Question: I have horizontal recyclerView that contains images as items.
How can I detect when a RecycleView item is in the center of the screen and emphasize it to be something like this :

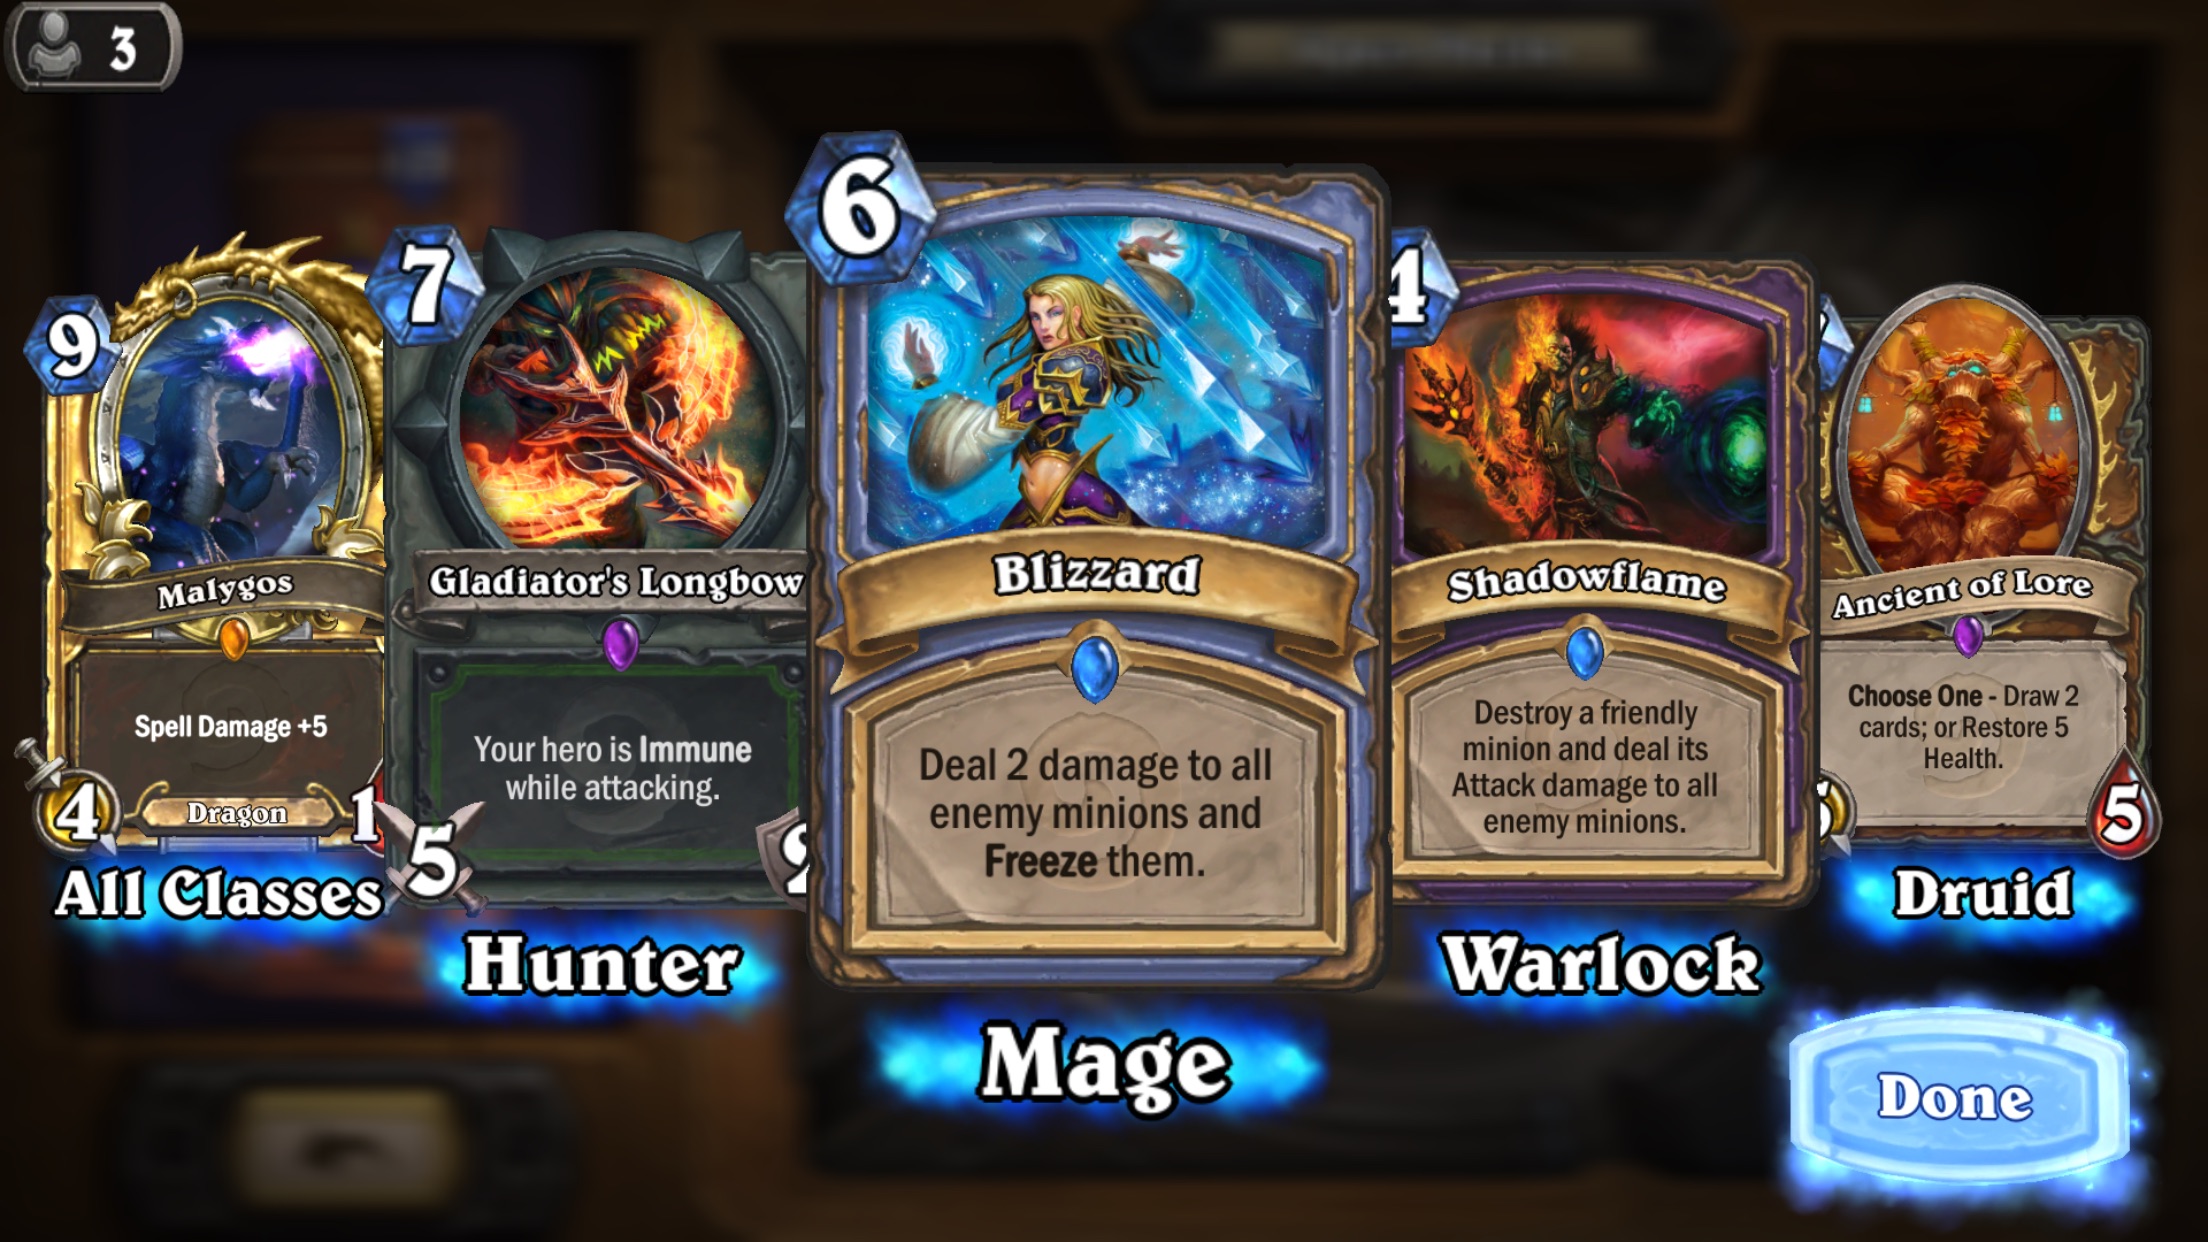
Answer: You could use the carousel logic with RecyclerView combination and SnapHelper compatibility class like this:
'''
<android.support.v7.widget.RecyclerView
android:id="@+id/recyclerView"
android:layout_width="match_parent"
android:layout_height="wrap_content"
android:fadingEdge="horizontal"
android:overScrollMode="never"
android:requiresFadingEdge="horizontal" />
'''
Then attach your recyclerView with SnapHelper class:
'''
LinearSnapHelper snapHelper = new LinearSnapHelper();
snapHelper.attachToRecyclerView(recyclerView);
'''
And provide the logic for currently selected centered item:
'''
recyclerView.addOnScrollListener(new RecyclerView.OnScrollListener() {
@Override
public void onScrollStateChanged(RecyclerView recyclerView, int newState) {
if (newState == RecyclerView.SCROLL_STATE_IDLE) {
float pos = (float) recyclerView.computeHorizontalScrollOffset() / (float) itemHeight;
int itemPos = (int) Math.floor(pos);
}
super.onScrollStateChanged(recyclerView, newState);
}
});
'''